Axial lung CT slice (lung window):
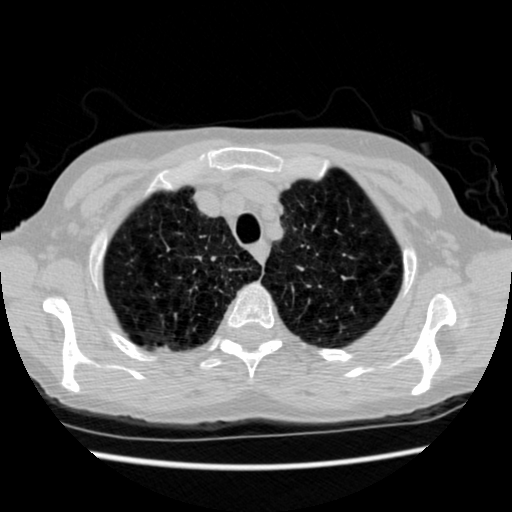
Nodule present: no